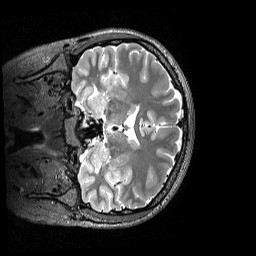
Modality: T2w
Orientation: coronal
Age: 22
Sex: female
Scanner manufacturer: siemens
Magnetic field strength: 3 T
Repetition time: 3.2 s
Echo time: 0.565 s